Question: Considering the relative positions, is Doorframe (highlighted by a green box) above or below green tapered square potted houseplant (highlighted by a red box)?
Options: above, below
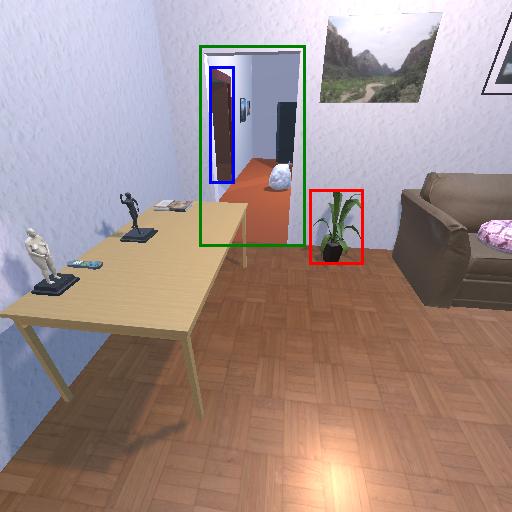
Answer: above